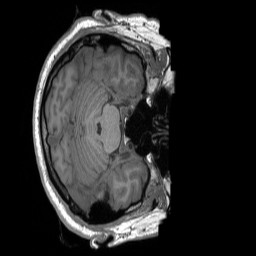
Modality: T1w
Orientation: axial
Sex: male
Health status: ill
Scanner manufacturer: siemens
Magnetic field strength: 3 T
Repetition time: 1.66 s
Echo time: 0.00254 s